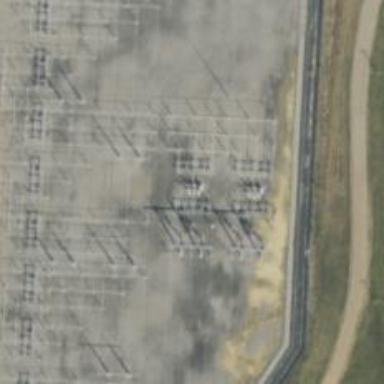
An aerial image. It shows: Switch used for power control.